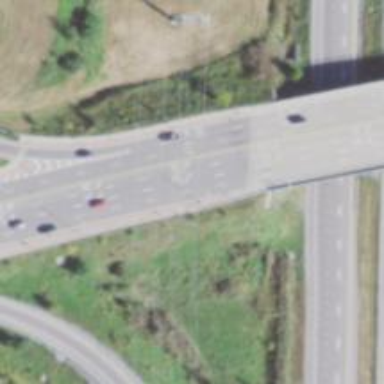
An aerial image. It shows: Bridge with asphalt surface carrying trunk highway.